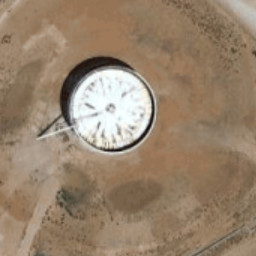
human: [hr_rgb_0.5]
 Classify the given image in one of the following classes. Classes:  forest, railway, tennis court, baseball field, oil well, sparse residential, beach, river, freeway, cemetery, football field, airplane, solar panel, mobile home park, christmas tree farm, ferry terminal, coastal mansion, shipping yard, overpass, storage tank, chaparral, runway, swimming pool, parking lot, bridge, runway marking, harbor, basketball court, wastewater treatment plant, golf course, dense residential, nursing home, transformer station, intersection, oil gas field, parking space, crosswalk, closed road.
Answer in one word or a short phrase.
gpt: storage tank